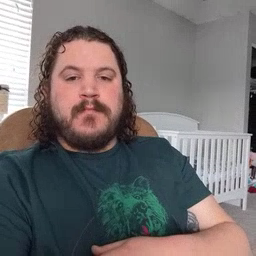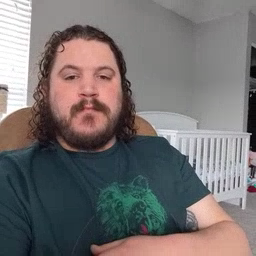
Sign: sleepy